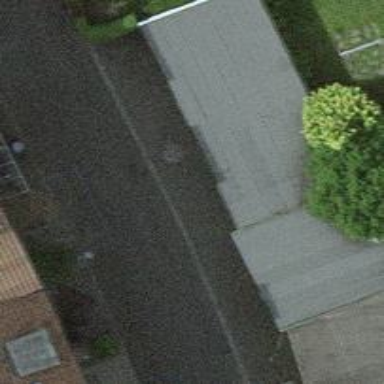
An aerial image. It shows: Flat roofed garages.